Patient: sex M, age 79
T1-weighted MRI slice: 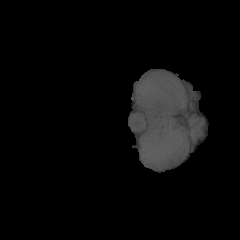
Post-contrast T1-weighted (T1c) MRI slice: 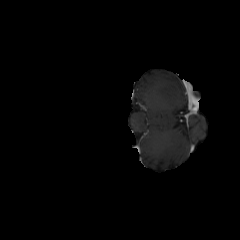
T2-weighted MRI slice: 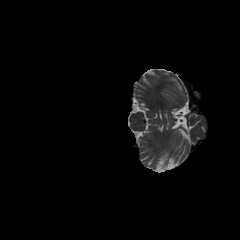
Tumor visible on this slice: no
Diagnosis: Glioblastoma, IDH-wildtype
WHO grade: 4